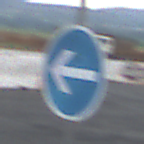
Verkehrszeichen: VorgeschriebeneFahrtrichtungHierLinks
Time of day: MorningAfternoon
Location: Outdoor (RoadRail)
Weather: PartlyCloudy
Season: NotSpecified
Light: Natural